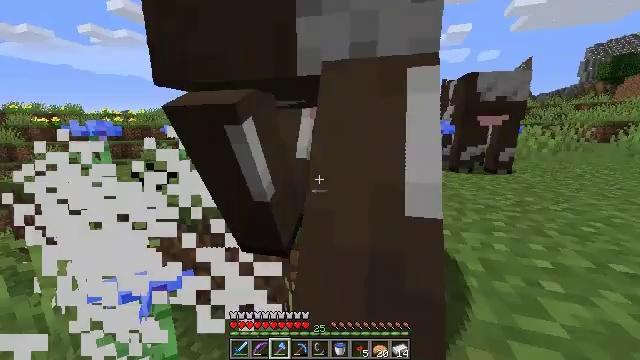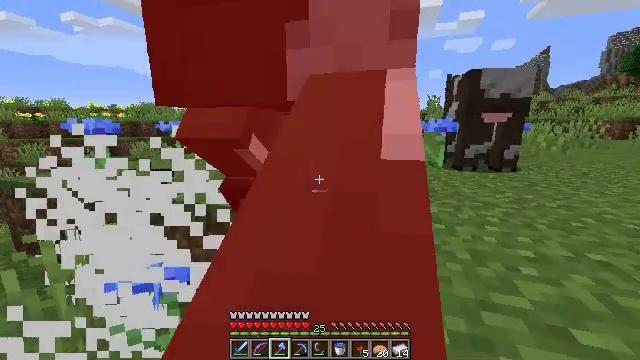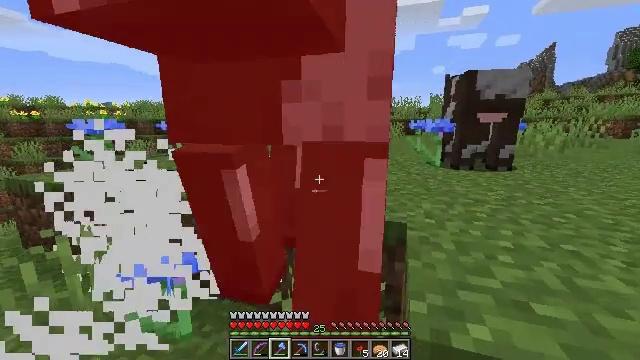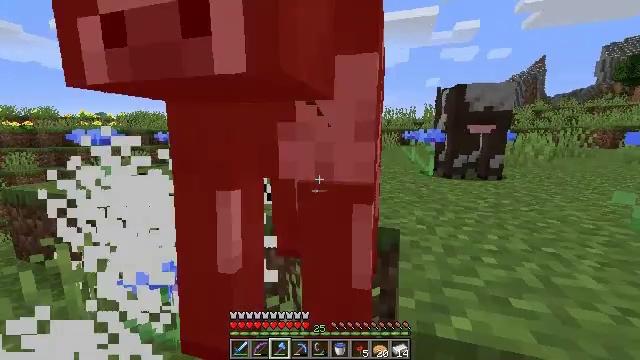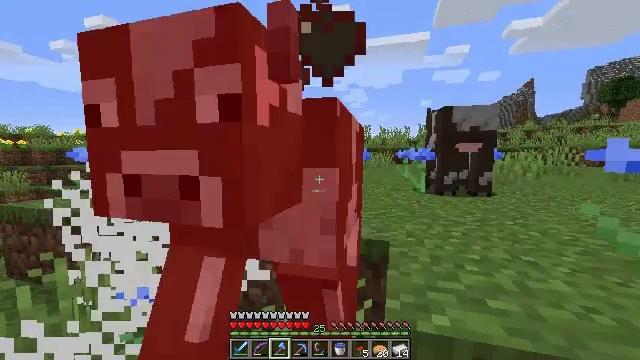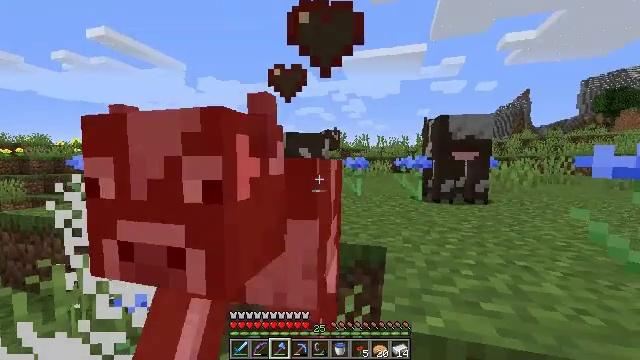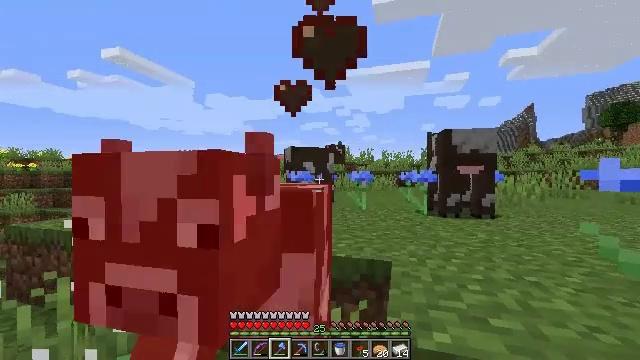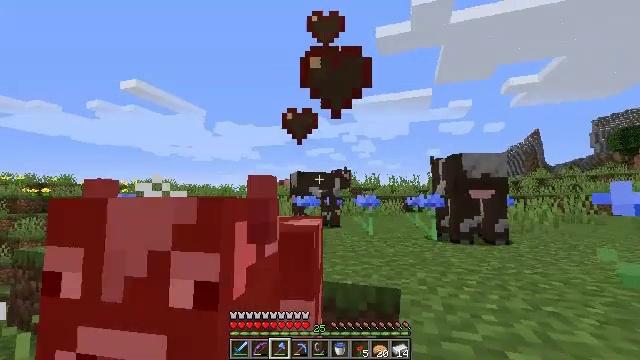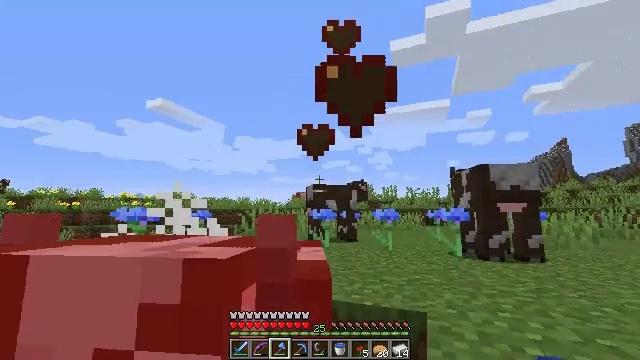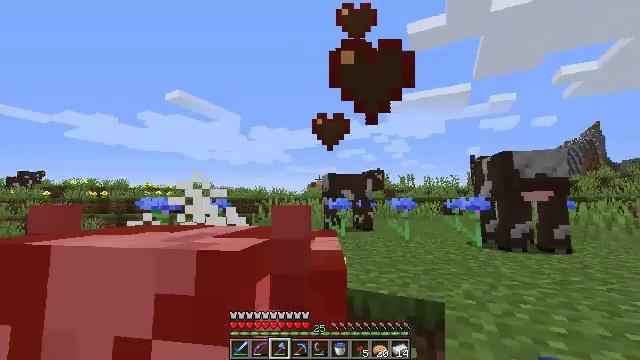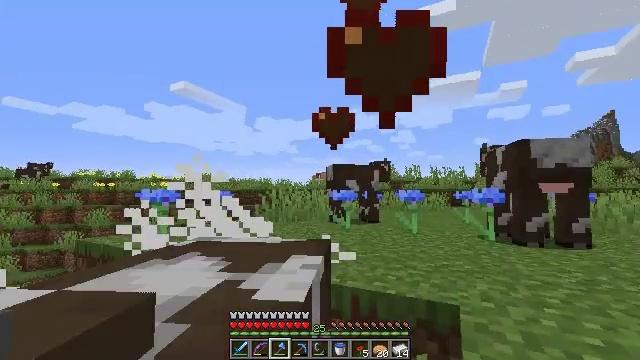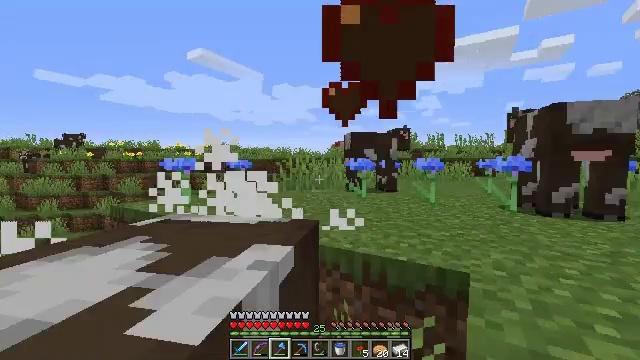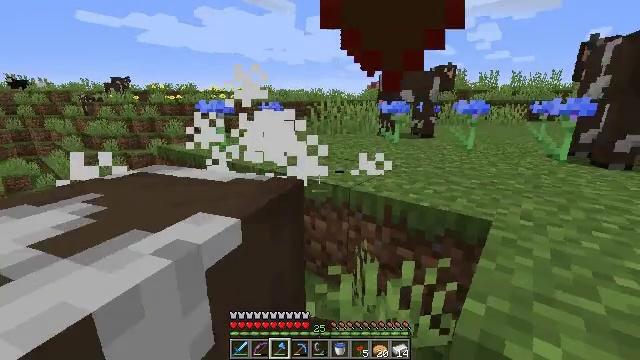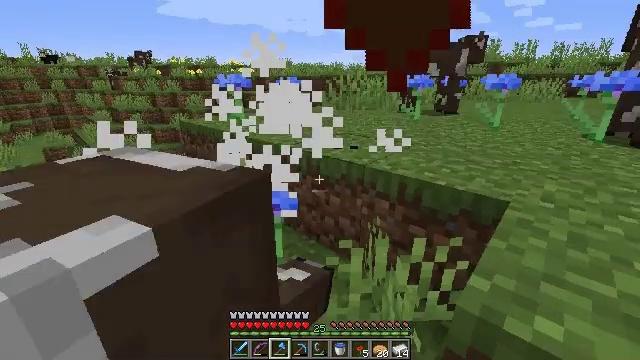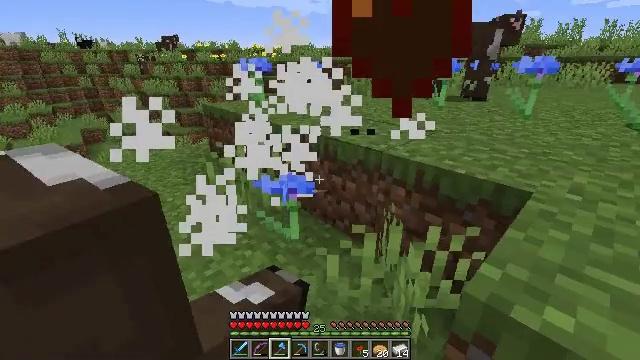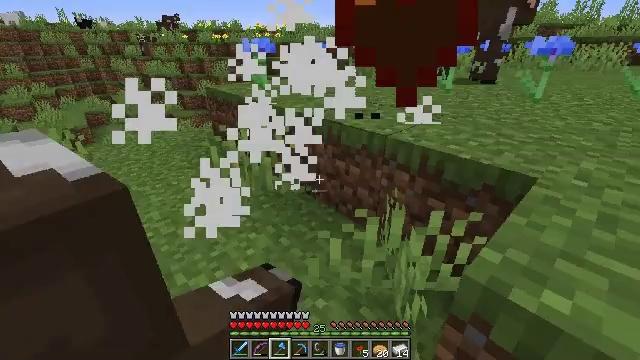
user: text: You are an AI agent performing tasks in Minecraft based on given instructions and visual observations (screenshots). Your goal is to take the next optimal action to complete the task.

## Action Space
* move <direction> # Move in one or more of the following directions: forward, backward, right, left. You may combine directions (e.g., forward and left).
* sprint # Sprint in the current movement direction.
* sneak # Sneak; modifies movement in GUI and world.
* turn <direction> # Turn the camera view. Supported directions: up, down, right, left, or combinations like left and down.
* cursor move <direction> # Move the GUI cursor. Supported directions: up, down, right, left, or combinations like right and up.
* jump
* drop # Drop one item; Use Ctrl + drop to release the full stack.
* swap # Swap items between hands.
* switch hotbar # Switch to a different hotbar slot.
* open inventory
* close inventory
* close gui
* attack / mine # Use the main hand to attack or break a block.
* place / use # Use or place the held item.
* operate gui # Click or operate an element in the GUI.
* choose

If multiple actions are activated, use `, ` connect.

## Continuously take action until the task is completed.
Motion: motion action
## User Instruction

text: Break the cornflower to collect it.
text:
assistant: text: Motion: move back
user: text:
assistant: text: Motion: move back
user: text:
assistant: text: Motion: turn up
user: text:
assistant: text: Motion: turn up
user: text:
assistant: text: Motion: turn up
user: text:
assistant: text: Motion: turn left and up
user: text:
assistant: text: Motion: turn left and up
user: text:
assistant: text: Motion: move forward, turn left and up
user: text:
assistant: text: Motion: move forward, turn left and down, attack / mine
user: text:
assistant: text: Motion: turn left and down, attack / mine
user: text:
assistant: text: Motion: turn left and down, attack / mine
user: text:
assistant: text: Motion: turn left and down
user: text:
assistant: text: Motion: turn left and down
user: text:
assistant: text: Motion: turn left and down
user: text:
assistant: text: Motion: turn down, attack / mine
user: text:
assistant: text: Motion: attack / mine
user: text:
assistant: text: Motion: turn left and up, attack / mine
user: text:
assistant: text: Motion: turn left
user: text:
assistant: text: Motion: turn left
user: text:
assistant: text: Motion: no_op